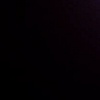
Label: space